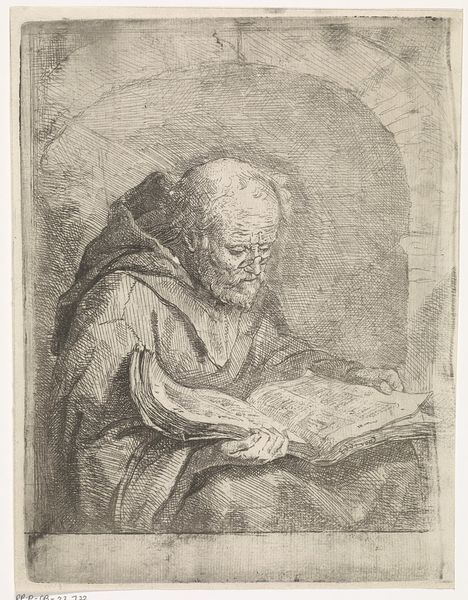
Titel: Lezende monnik
Künstler: Carel de (II) Moor
Standort: Amsterdam
Institution: Rijksmuseum
Schlagwörter: hand, mann, sitzen, nase, zeichnung, alt, bart, barock, bibel, hände, portrait, boden, kutte, sitzend, gebeugt, ruhig, bogen, mauer, grafik, graphik, glatze, lesen, tor, nische, buch, kloster, druck, lithographie, schraffur, radierung, stich, zeitung, brille, halbglatze, zwickel, schoss, foliant, mönch, heiliger, leser, kapuze, grfik, 16